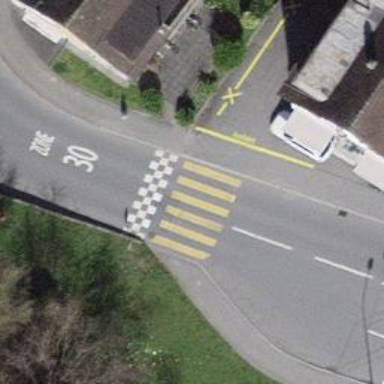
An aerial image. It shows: Uncontrolled zebra crossing with zebra markings.